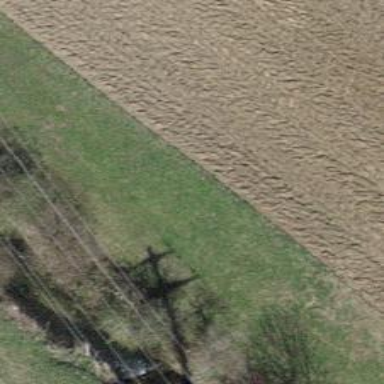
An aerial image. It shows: Minor power line.